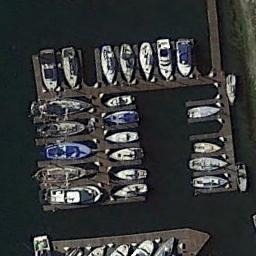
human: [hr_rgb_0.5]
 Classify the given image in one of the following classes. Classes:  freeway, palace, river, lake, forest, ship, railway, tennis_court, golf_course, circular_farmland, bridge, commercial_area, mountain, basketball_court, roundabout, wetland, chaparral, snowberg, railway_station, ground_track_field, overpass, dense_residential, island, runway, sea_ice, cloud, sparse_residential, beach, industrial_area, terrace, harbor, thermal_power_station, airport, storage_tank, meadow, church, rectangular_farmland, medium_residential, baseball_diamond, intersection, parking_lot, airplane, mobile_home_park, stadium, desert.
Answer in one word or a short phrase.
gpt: harbor